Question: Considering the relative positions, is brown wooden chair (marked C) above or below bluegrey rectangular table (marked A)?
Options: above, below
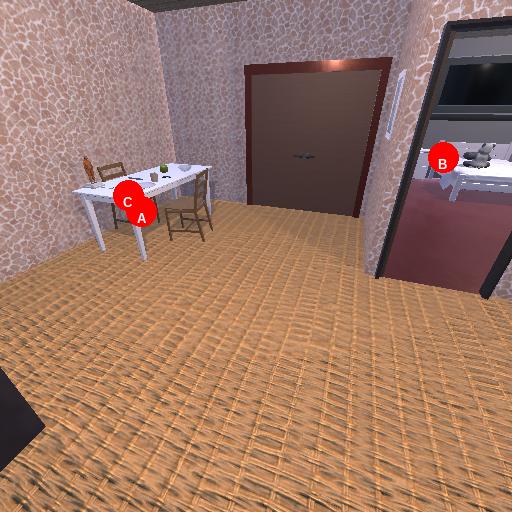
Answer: above